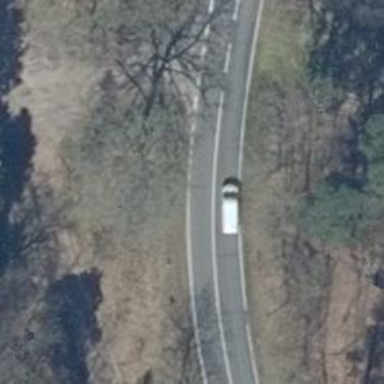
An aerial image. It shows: Secondary road with asphalt surface.